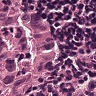
Metastatic tissue present: yes